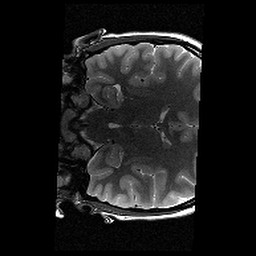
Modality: T2w
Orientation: coronal
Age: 13
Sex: female
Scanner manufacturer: siemens
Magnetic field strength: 3 T
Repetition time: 9.23 s
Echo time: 0.067 s